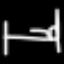
Label: bed